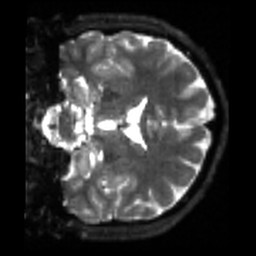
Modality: sbref
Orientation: coronal
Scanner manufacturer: siemens
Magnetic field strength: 3 T
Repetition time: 4 s
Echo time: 0.0594 s